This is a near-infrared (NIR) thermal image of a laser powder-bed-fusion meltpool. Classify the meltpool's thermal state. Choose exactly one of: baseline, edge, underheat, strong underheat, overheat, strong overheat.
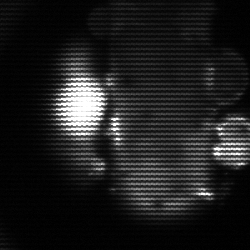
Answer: strong underheat